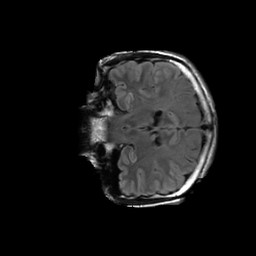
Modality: FLAIR
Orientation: coronal
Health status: ill
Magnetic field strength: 3 T